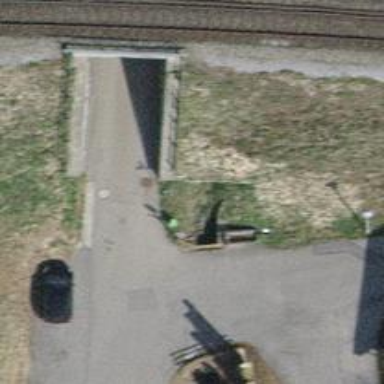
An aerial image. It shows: Tunnel.